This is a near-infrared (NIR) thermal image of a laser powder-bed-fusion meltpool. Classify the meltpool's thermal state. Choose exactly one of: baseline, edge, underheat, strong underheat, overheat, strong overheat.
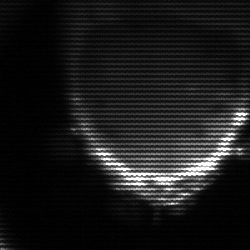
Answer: edge